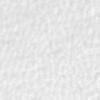
Label: no_change